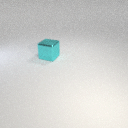
large cyan metal cube